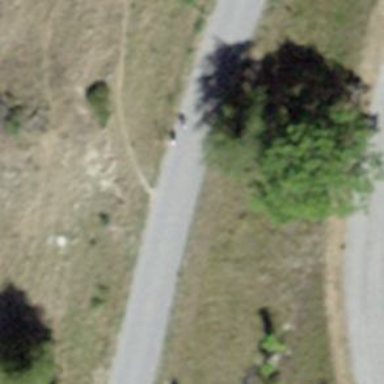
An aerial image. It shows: Unclassified road.